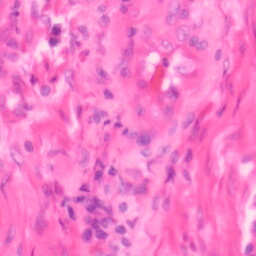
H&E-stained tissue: Colon